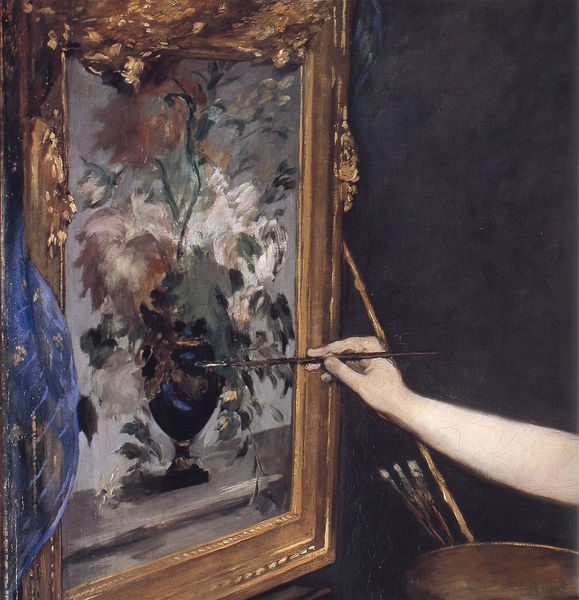
Titel: Eva Gonzalès
Künstler: Édouard Manet
Institution: London, National Gallery
Schlagwörter: blau, gemälde, hand, haut, schatten, blume, blumen, braun, finger, frau, grau, hell, licht, schwarz, tisch, dame, rosen, rot, schal, tuch, arm, rahmen, bild, goldrahmen, öl, pastos, gold, stehend, stilleben, stillleben, vase, blumenvase, maler, malerin, staffelei, blumenstrauß, strauß, malen, palette, pinsel, unterarm, bild im bild, gerahmt, malstock, im bild, weiße feder, maen